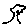
Label: tree